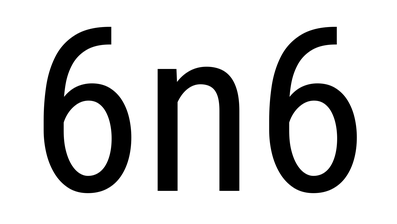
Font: Roboto_Condensed_Regular